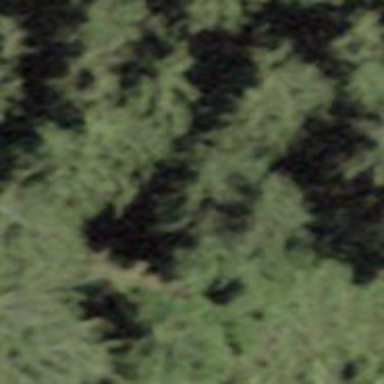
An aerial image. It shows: Forest area.